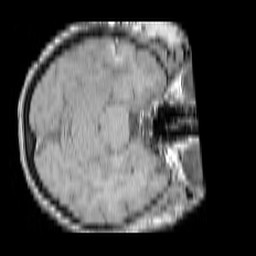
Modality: T1w
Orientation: axial
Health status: ill
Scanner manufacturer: philips
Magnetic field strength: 3 T
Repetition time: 0.3787 s
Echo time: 0.002908 s